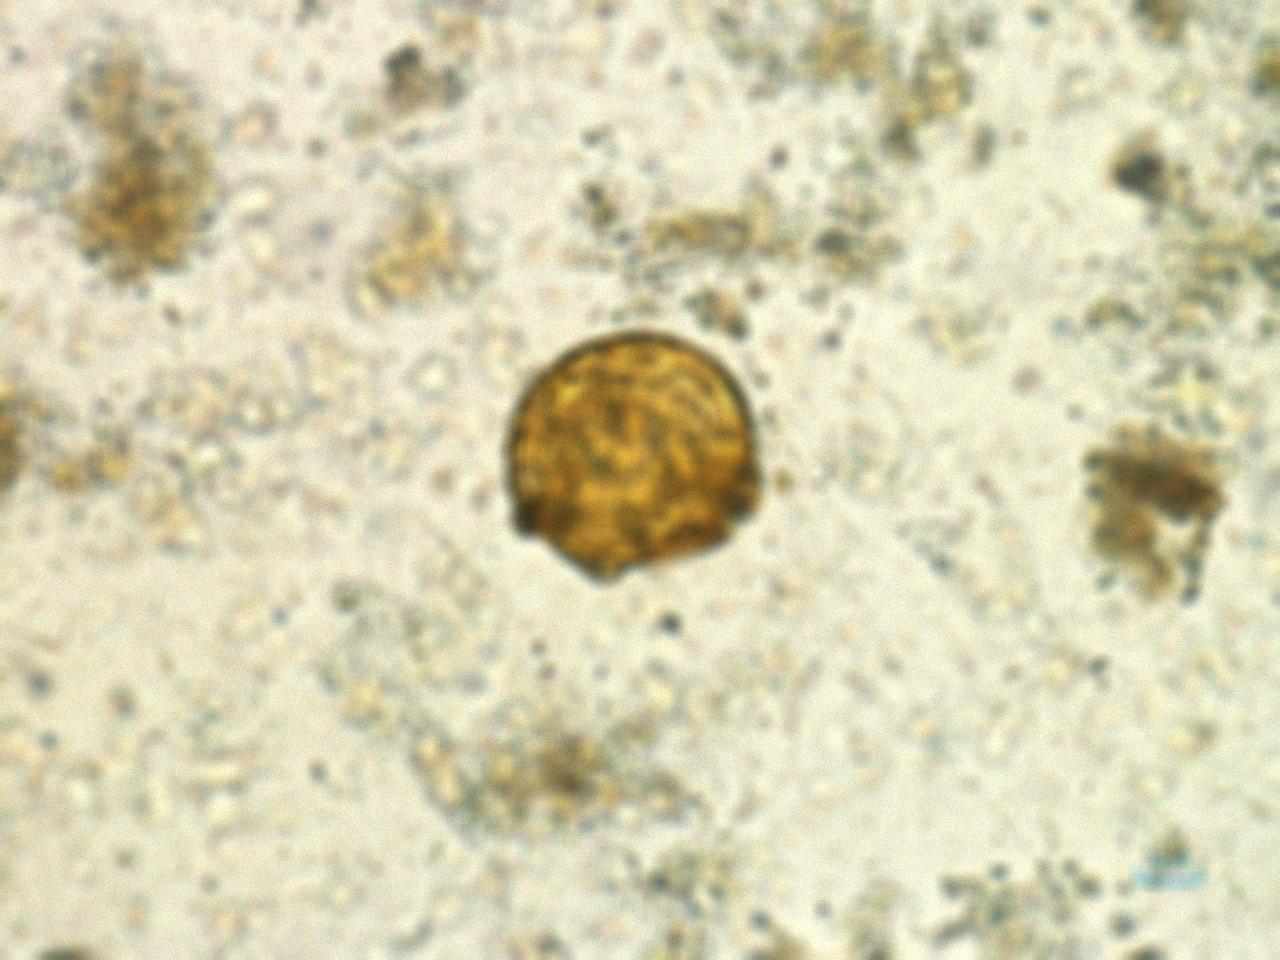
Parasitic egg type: Ascaris lumbricoides